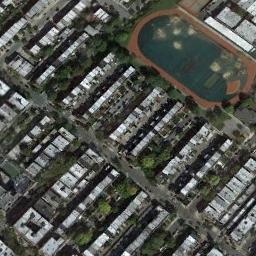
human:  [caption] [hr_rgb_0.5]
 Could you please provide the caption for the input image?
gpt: There are many buildings next to the ground track field .

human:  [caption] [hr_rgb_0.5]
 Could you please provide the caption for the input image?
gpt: The ground track field is surrounded by a residential area .

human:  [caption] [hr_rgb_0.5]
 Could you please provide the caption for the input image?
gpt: The middle of the track and field is green .

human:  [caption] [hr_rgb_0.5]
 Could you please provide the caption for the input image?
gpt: A track and field is built in the middle of a residential area, Surrounded by a lot of vegetation .

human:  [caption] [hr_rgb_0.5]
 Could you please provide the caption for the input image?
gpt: There are many white buildings beside the ground track field with a red track .